Question: this is my first question on SO, so please bear with me.
We develop an application, which gathers data, and we have methods that let us visualize the data in various ways. With growing number of methods, we decided to separate the application and the visualization methods. I'm wondering what is the best way to accomplish this. I've come up with the following code, which somewhat tries to separate the two, but still ...
Is there a better way to do it?
'''
// forward declaration
class App;
// Interface to all visualization methods
struct Methods {
virtual void show(App * a) = 0;
};
// Some visualization method
struct Method0 : public Methods {
void show(App * a) {
a->getData();
}
};
class App {
public:
vector<Methods *> methods;
void run() {
// draw all registered methods
for (auto m : methods)
m->show(this);
}
int getData() {
// parse and precompute data (time-consuming, thus do it only once)
// return the required data (not just an int..)
return 42;
}
};
void main() {
App a;
// register some methods
a.methods.push_back(new Method0());
// run the application
a.run();
// clean up
for (auto m : a.methods) delete(m);
}
'''
I think Alexander and Petr pointed me in the correct direction, thank you. I'll follow Petr's suggestion and try to separate the data into another class.
Addressing the comment by Spektre:
- - - -
The data is a bunch of vectors of objects holding other vectors of objects, 5 dimensions in total.
One visualization is similar to <URL>, containing several curves, so we need to traverse part/all the dimensions and compute some statistics. The result is shown in the following figure.

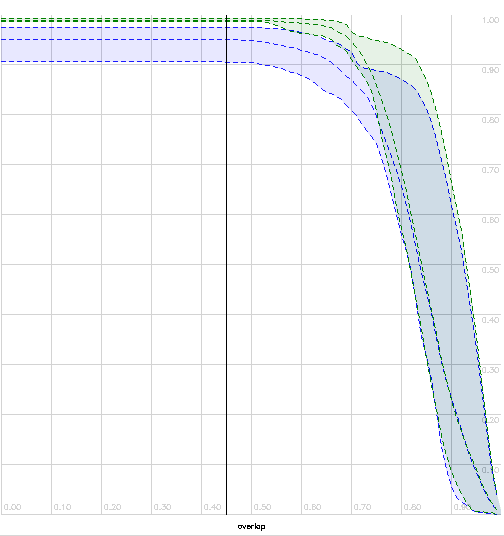
Answer: In addition to an answer by Alexander, I will mention that actually you did not completely separated data and visualization. The 'Application' class still knows both about the internal structure of data and about the vector of visualization methods. What you should better do is to have a separate class, say 'Data', the will be doing all the computations you need, and then have the main class ('App' for example) that will just handle registration of methods and passing data to them.
Something like
'''
class Data;
struct Methods {
virtual void show(Data * a) = 0;
};
struct Method0 : public Methods {
void show(Data * d) {
d->getData();
}
};
class Data {
public:
int getData() {
// parse and precompute data (time-consuming, thus do it only once)
// return the required data (not just an int..)
return 42;
}
}
class App {
public:
vector<Methods *> methods;
Data* data;
void run() {
// draw all registered methods
for (auto m : methods)
m->show(data);
}
};
'''